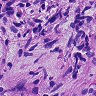
Metastatic tissue present: yes